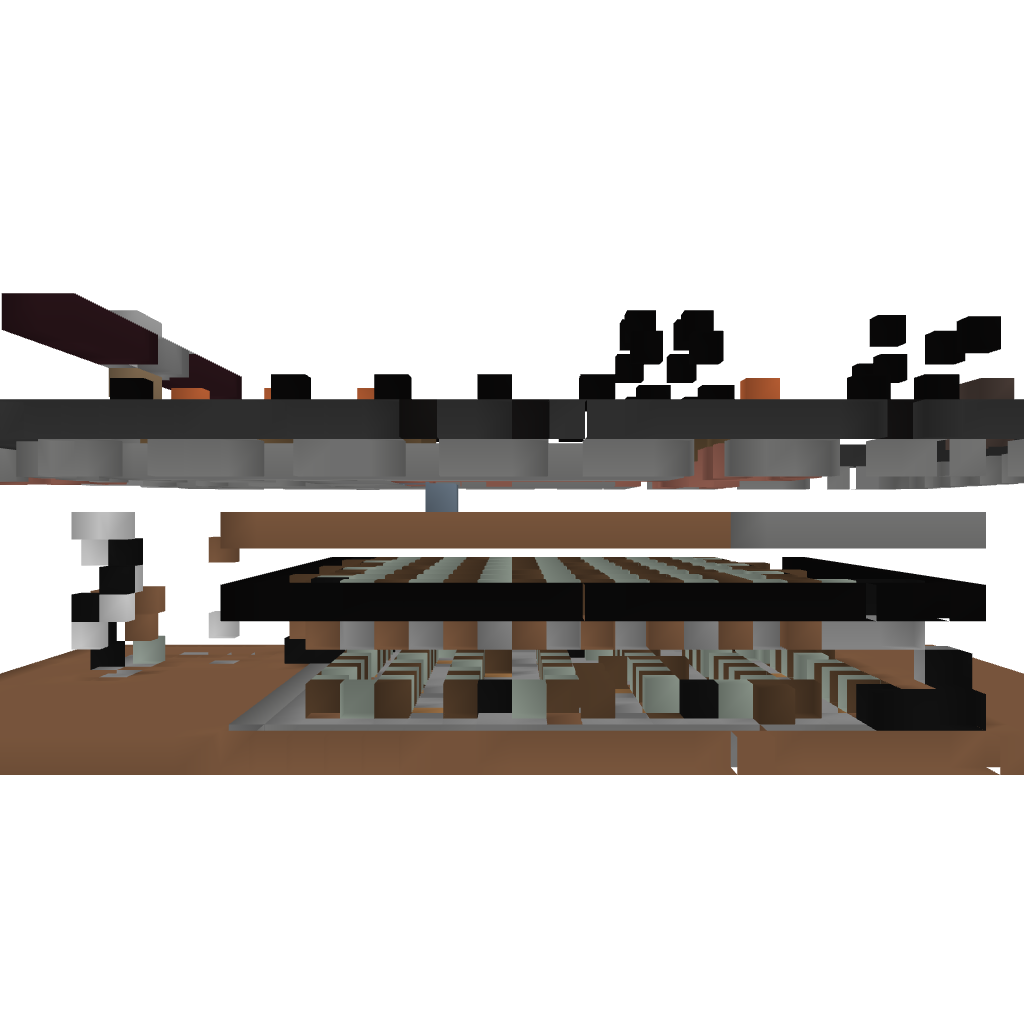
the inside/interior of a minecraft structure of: Southern Shrine